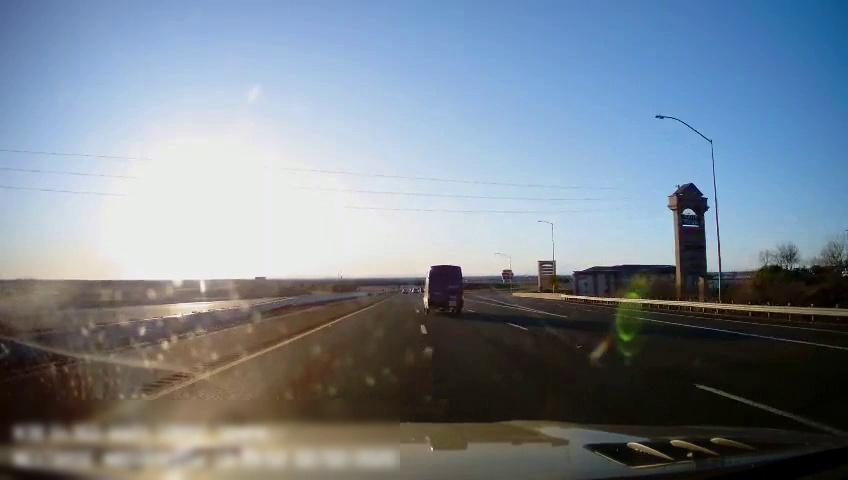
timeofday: Day
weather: Sunny
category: Drivable Space
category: Drivable Space
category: Vehicles | Truck
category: Lanes | Current Lane
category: Lanes | Current Lane
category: Lanes | Alternate Lane
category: Lanes | Alternate Lane
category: Lanes | Alternate Lane
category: Lanes | Alternate Lane
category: Lanes | Alternate Lane